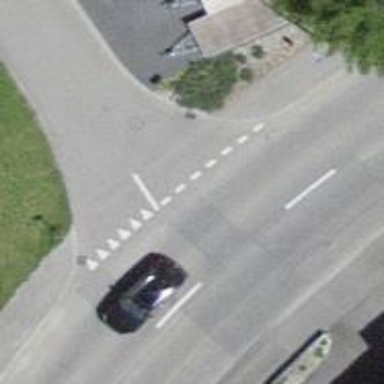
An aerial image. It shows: Road with "give way" sign.